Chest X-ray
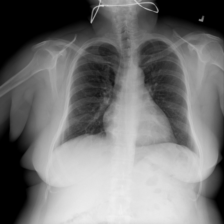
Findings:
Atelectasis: negative
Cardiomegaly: negative
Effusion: negative
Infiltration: positive
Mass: negative
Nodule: negative
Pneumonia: negative
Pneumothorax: negative
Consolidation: negative
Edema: negative
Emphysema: negative
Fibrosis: negative
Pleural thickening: negative
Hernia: negative